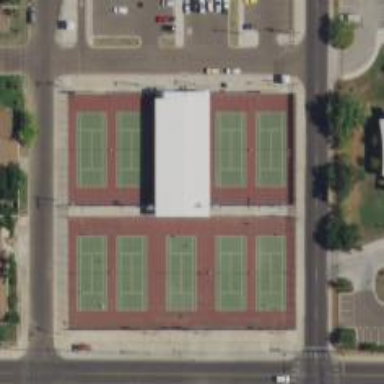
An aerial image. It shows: Tennis court in leisure pitch.